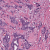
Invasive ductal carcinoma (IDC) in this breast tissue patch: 0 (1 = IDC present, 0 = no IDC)